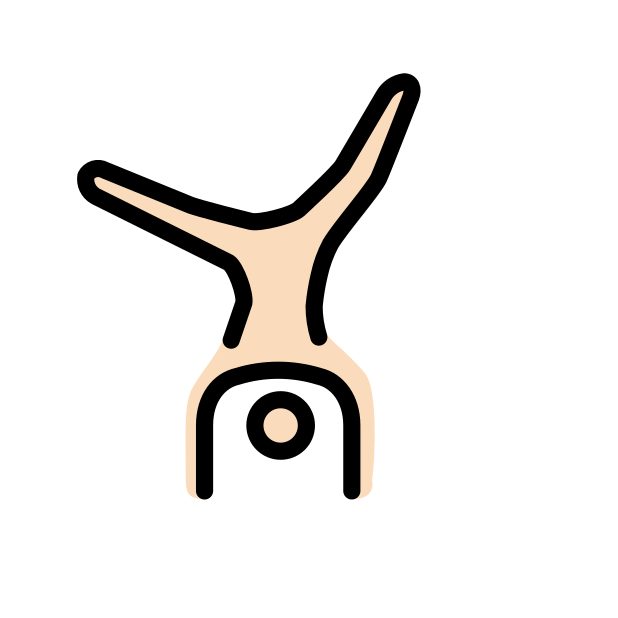
man cartwheeling: light skin tone